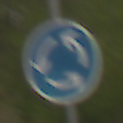
Verkehrszeichen: Kreisverkehr
Umgebung: Outdoor, Nature
Tageszeit: MorningAfternoon
Wetter: Overcast
Licht: Natural
Jahreszeit: NotSpecified
Kontrast: LowContrast